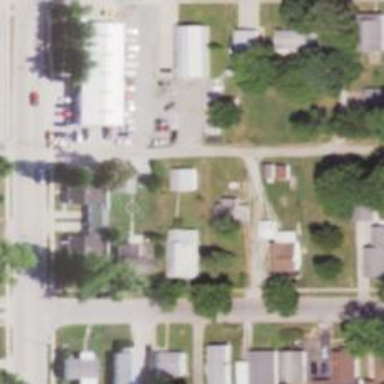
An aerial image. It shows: Alley classified as service road.